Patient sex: F
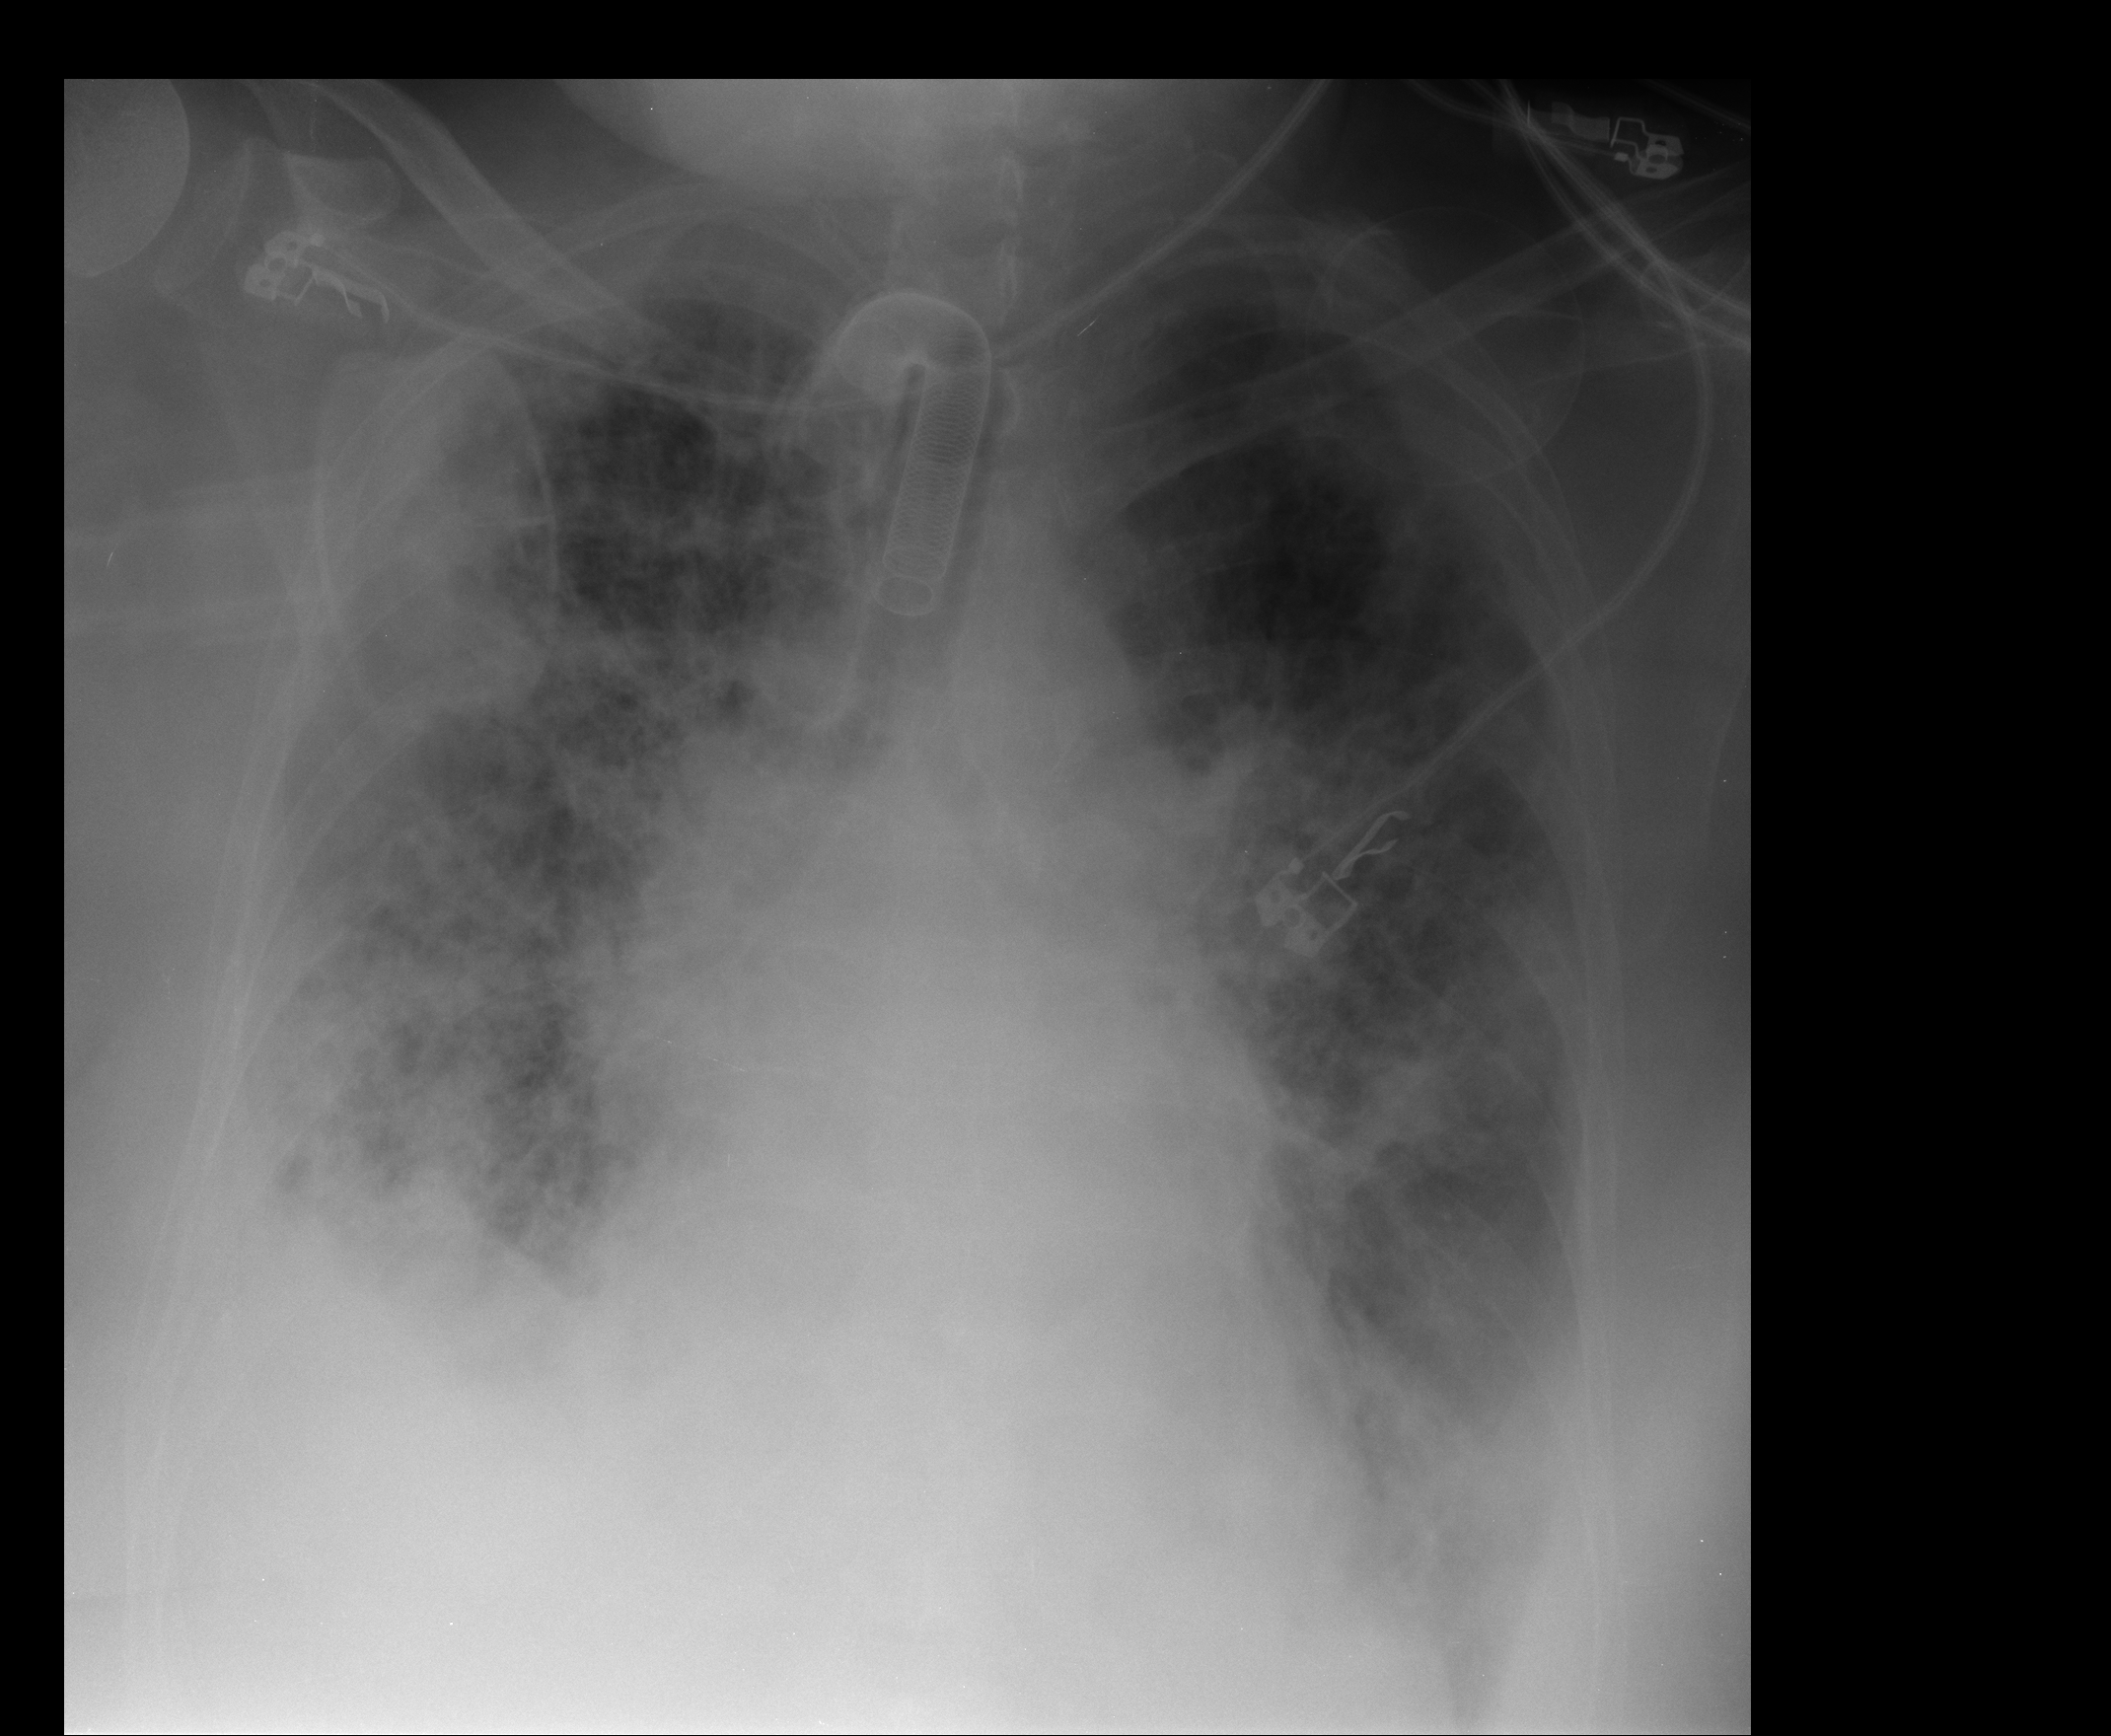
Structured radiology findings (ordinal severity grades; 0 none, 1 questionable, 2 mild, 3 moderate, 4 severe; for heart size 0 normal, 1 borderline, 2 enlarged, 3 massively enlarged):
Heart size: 2
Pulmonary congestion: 3
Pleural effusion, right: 2
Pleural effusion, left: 3
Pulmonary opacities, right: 4
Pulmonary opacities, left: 3
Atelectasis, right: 3
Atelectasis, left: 2